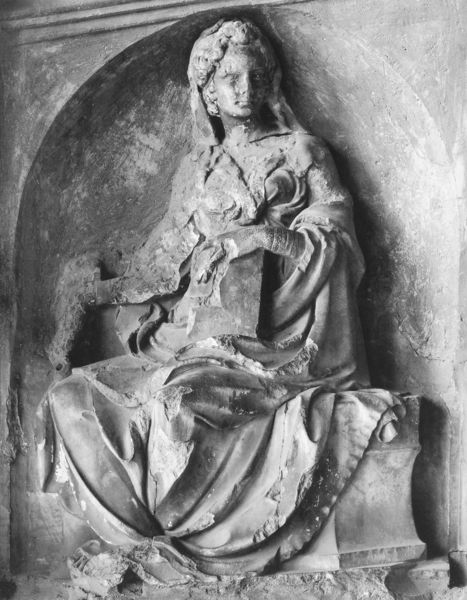
Titel: Fragmente der Fontana Gaia
Künstler: Jacopo della Quercia
Standort: Siena, Palazzo Publico (EU - I - Toskana)
Schlagwörter: umhang, sitzen, frau, grau, mund, blick, schleier, tuch, arme, halten, sockel, stein, ärmel, hals, hände, kirche, gewand, mantel, sitzend, locken, skulptur, statue, relief, bogen, kuppel, plastik, foto, fotografie, nische, buch, antik, mittelalter, heilige, niesche, beschädigt, eskulptur, socklel